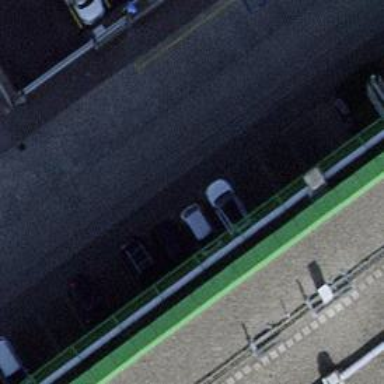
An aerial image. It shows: Parking area with surface.